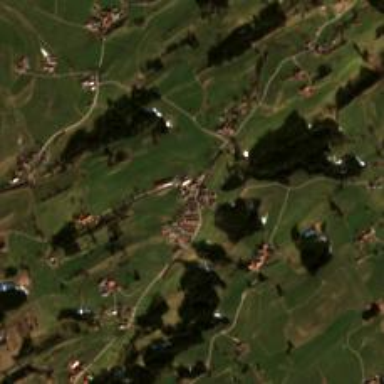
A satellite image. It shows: Village area.